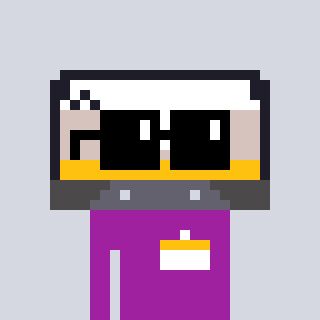
a pixel art character with square black sunglasses, a cassette tape-shaped head and a magenta-colored body on a cool background